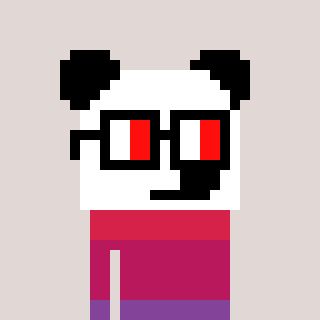
a pixel art character with square glasses with black frames and red eyes, a panda-shaped head and a gunk-colored body on a warm background